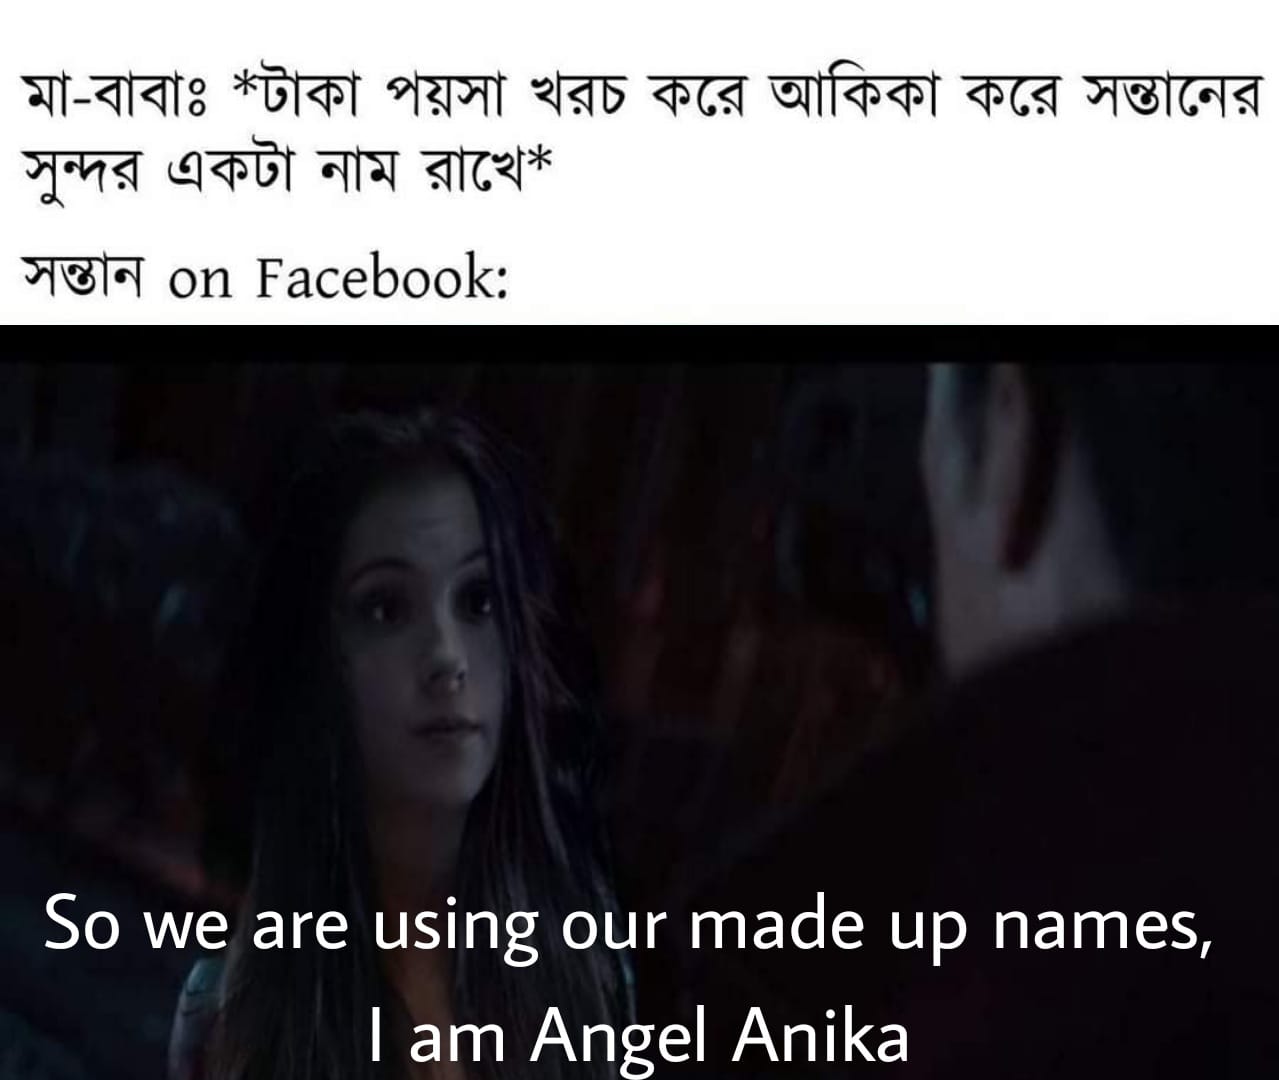
Caption: মা-বাবাঃ   *টাকা পয়সা খরচ করে আকিকা করে সন্তানের সুন্দর একটা নাম রাখে*   সন্তান on Facebook:     So we are using our made up names , I am Angel Anika
Label: non-hate